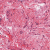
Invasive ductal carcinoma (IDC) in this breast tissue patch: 0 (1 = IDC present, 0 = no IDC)